Question: I have been trying to scrape addresses in this page: <URL>
How can I get values which under 'class=sorting_1'? It is difficult for me. I'm completely new to 'Beautifulsoup'.

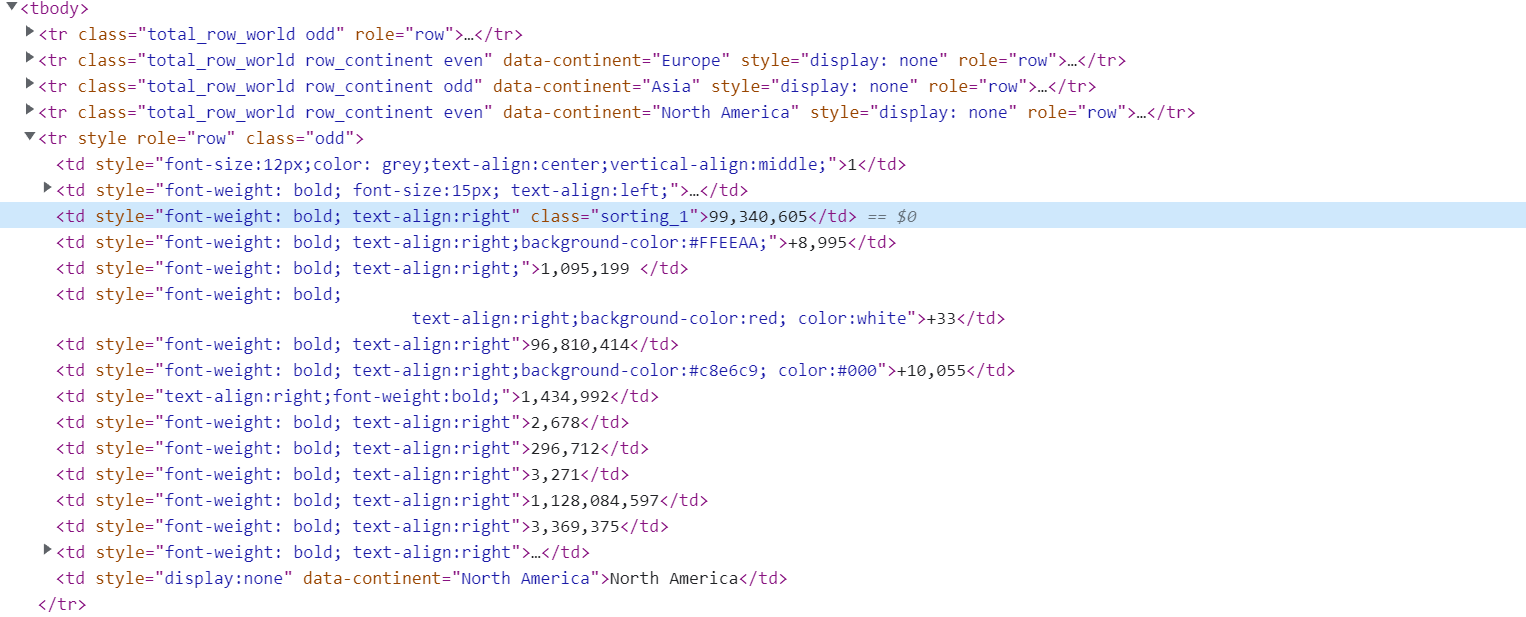
Answer: Using find:
'''
[t.get_text(strip=True) for t in soup.find_all(attrs={'class': 'sorting_1'})]
'''
or if you're sure that's the only class for the tags you want:
'''
[t.get_text(strip=True) for t in soup.find_all(class_='sorting_1')]
'''
or using select
'''
[t.get_text(strip=True) for t in soup.select('.sorting_1')]
'''
---
Any of the above should work; and if you're going to be working with BeautifulSoup, you should really familiarize yourself with <URL>.